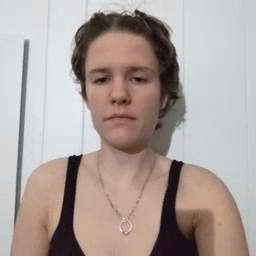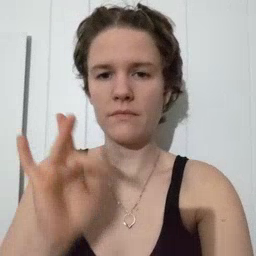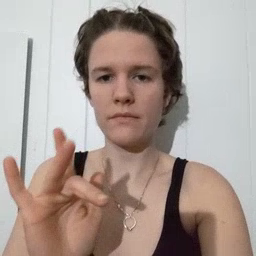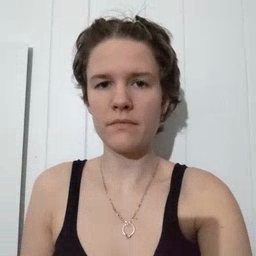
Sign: touch